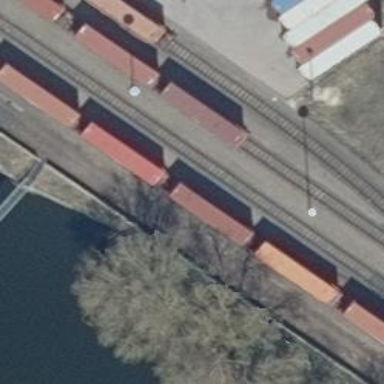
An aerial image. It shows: Railway switch.